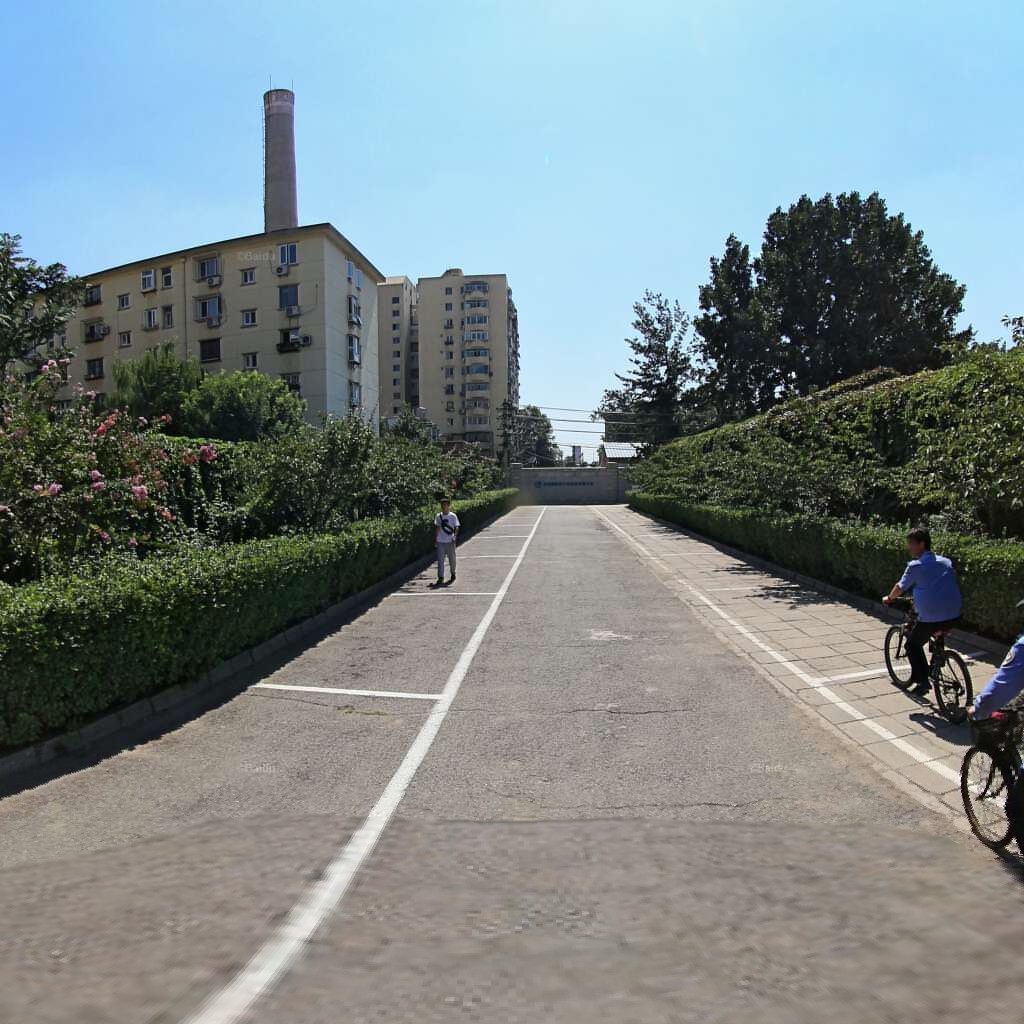
Region: Haidian
Road damage annotations: transverse crack, transverse crack, transverse crack